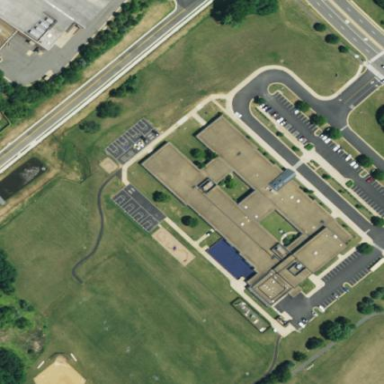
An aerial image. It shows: School.